Question: I have got a table with redundant data in cells. [Left table]
I need to join them into one cell. [Right table]

Structure of table:
'''
<table>
<tr>
<td class="bold">Value1:</td>
<td class="green">A</td>
<td class="green">A</td>
<td class="green">A</td>
<td>&nbsp;</td>
<td>&nbsp;</td>
<td>&nbsp;</td>
<td class="green">B</td>
<td class="green">B</td>
</tr>
<tr>
<td class="bold">Value2:</td>
<td>&nbsp;</td>
<td>&nbsp;</td>
<td class="green">C</td>
<td class="green">C</td>
<td>&nbsp;</td>
<td>&nbsp;</td>
<td class="green">D</td>
<td>&nbsp;</td>
</tr>
</table>
'''
I am able to hide redundant cell, but I need to set colspan somehow.
'''
$(document).ready(function () {
var all = $('.green');
var seen = {};
all.each(function () {
var txt = $(this).text();
if (seen[txt]) {
$(this).hide();
}
else {
seen[txt] = true;
}
});
});
'''
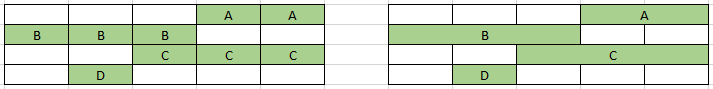
Answer: '''
$(document).ready(function() {
var all = $('.green');
var first;
var prev = undefined;
var colspan = 1;
var setColspan = function() {
first.attr('colspan', colspan);
colspan = 1;
}
all.each(function() {
var txt = $(this).text();
if (prev === txt) {
colspan += 1;
$(this).remove();
} else {
// doesnt match, set colspan on first and reset colspan counter
if (colspan > 1) {
setColspan();
}
first = $(this);
prev = txt;
}
});
if (colspan > 1) {
setColspan();
}
});
'''
'''
td {
border: 1px solid;
text-align: center;
min-width: 25px;
}
'''
'''
<script src="https://cdnjs.cloudflare.com/ajax/libs/jquery/3.0.0/jquery.min.js"></script>
<table>
<tr>
<td class="bold">Value1:</td>
<td class="green">A</td>
<td class="green">A</td>
<td class="green">A</td>
<td>&nbsp;</td>
<td>&nbsp;</td>
<td>&nbsp;</td>
<td class="green">B</td>
<td class="green">B</td>
</tr>
<tr>
<td>&nbsp;</td>
<td>&nbsp;</td>
<td>&nbsp;</td>
<td>&nbsp;</td>
<td>&nbsp;</td>
<td>&nbsp;</td>
<td>&nbsp;</td>
<td>&nbsp;</td>
<td>&nbsp;</td>
</tr>
<tr>
<td class="bold">Value2:</td>
<td>&nbsp;</td>
<td>&nbsp;</td>
<td class="green">C</td>
<td class="green">C</td>
<td>&nbsp;</td>
<td>&nbsp;</td>
<td class="green">D</td>
<td>&nbsp;</td>
</tr>
</table>
'''
Think it does what you want, checks for consecutive blocks of matching column values, if it finds a match, it removes it, when it doesnt find a match and colspan is large enough it sets the colspan on the first in the list and then resets. it doesnt work if you have consecutive values that span end of one row and into the beginning of the next. would want to do it row by row if that is the case
updated above with edge case if last set of columns are consecutive as well. it wouldnt set the colspan in that case then.